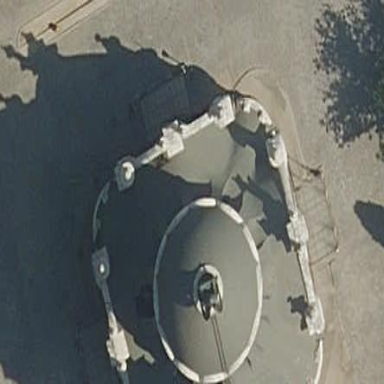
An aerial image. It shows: Building with round roof.